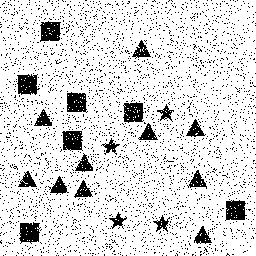
Squares: 7
Triangles: 10
Stars: 4
Total shapes: 21